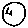
Label: moon